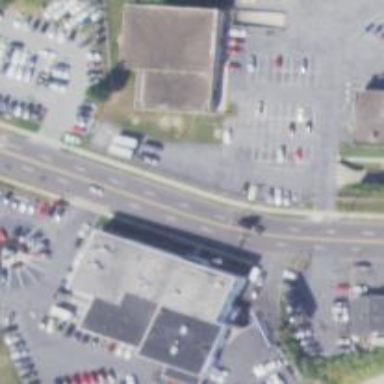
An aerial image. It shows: Commercial building with car shop.